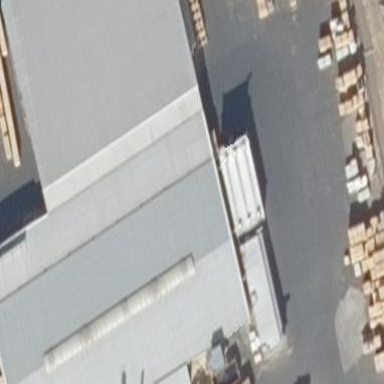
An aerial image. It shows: Flat roof building with grey roof.